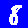
Digit: 8